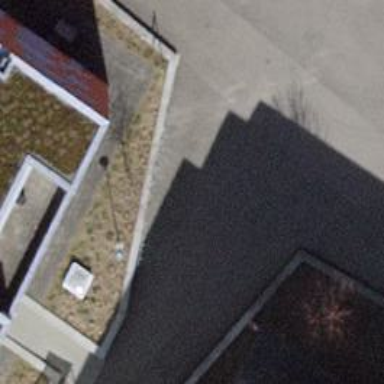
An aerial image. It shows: Bicycle parking area with wall loops.